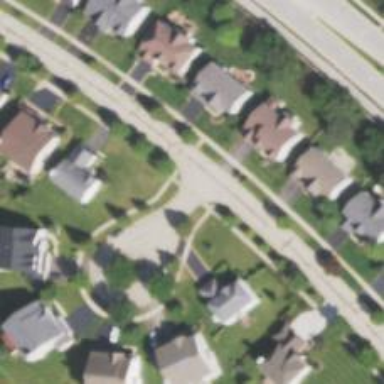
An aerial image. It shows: Residential road with asphalt surface and separate sidewalk.